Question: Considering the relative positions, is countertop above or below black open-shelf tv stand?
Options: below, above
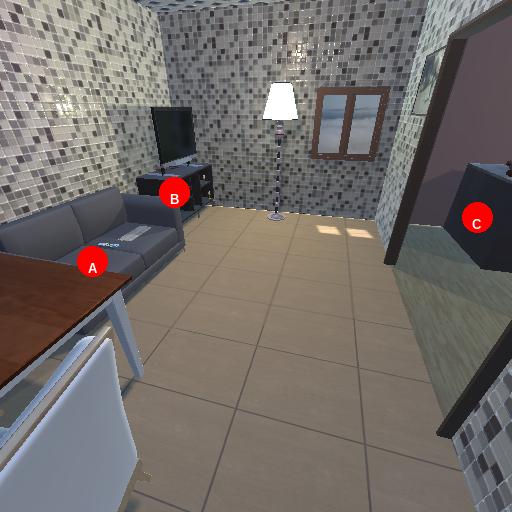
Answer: below